【题型】填空题　【知识点】向量　【难度】medium
如图，已知点 \(D\)，\(E\) 分别在 \(\triangle ABC\) 的边 \(AC\)，\(BC\) 上，且 \(\overrightarrow{AD}=2\overrightarrow{DC}\)，\(\overrightarrow{CE}=2\overrightarrow{EB}\)，直线 \(DE\) 交边 \(AB\) 的延长线于点 \(F\)，记 \(\overrightarrow{AF}=\lambda\overrightarrow{FB}\)，则 \(\lambda=\underline{\quad\quad}\)。

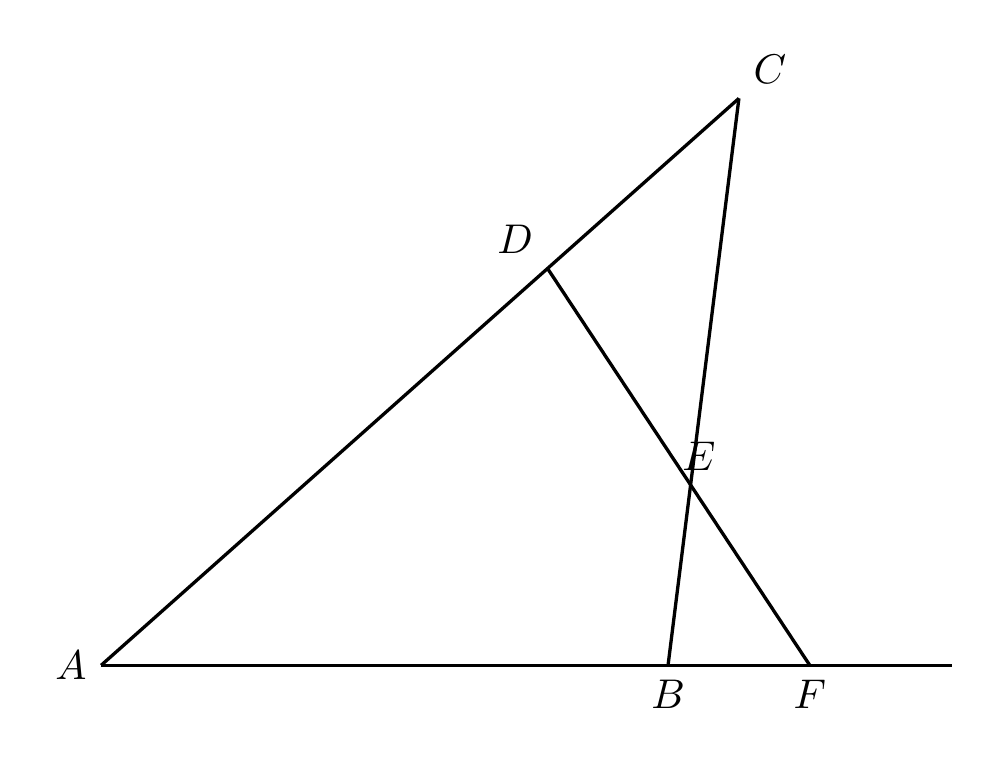
【解答】
\noindent
【答案】\(\boldsymbol{-4}\)

\noindent
【知识点】已知向量共线（平行）求参数、用基底表示向量

\noindent
【分析】连接 \(CF\)，由 2 次三点共线可得 \(\overrightarrow{CF} = \frac{4}{3}\overrightarrow{CB} - \frac{1}{3}\overrightarrow{CA}\)，分别用 \(\overrightarrow{CB}\) 和 \(\overrightarrow{CA}\) 表示 \(\overrightarrow{AF}\) 和 \(\overrightarrow{FB}\)，进而可得 \(\lambda\) 的值。

\noindent
【详解】连接 \(CF\)，由题意可知 \(A\)，\(B\)，\(C\) 三点共线，则 \(\overrightarrow{CF} = x\overrightarrow{CA} + (1-x)\overrightarrow{CB}\)，
又因为 \(D\)，\(E\)，\(F\) 三点共线，则 \(\overrightarrow{CF} = y\overrightarrow{CE} + (1-y)\overrightarrow{CD} = \frac{2y}{3}\overrightarrow{CB} + \frac{(1-y)}{3}\overrightarrow{CA}\)，

所以
\[
\begin{cases}
x = \frac{1-y}{3} \\
1-x = \frac{2y}{3}
\end{cases},
\]
即
\[
\begin{cases}
x = -\frac{1}{3} \\
y = 2
\end{cases},
\]
即 \(\overrightarrow{CF} = \frac{4}{3}\overrightarrow{CB} - \frac{1}{3}\overrightarrow{CA}\)，

因为 \(\overrightarrow{AF} = \overrightarrow{AC} + \overrightarrow{CF} = \overrightarrow{AC} + \left(\frac{4}{3}\overrightarrow{CB} - \frac{1}{3}\overrightarrow{CA}\right) = \frac{4}{3}\overrightarrow{AC} + \frac{4}{3}\overrightarrow{CB}\)，

又因为 \(\overrightarrow{FB} = \overrightarrow{FC} + \overrightarrow{CB} = -\left(\frac{4}{3}\overrightarrow{CB} - \frac{1}{3}\overrightarrow{CA}\right) + \overrightarrow{CB} = -\frac{1}{3}\overrightarrow{AC} - \frac{1}{3}\overrightarrow{CB}\)，

所以 \(\overrightarrow{AF} = -4\overrightarrow{FB}\)，

故答案为：\(\boldsymbol{-4}\)。